Chest X-ray:
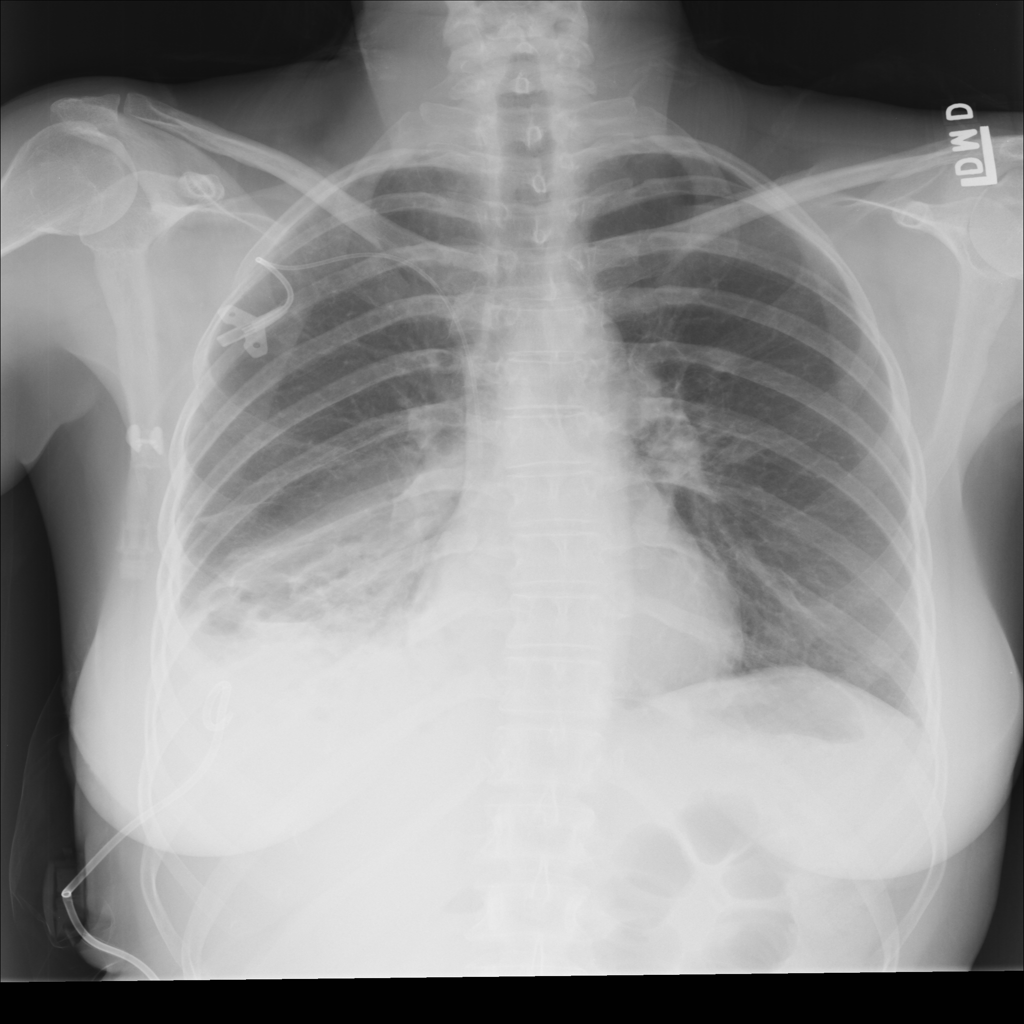
Findings: Consolidation, Effusion
No abnormal finding: no